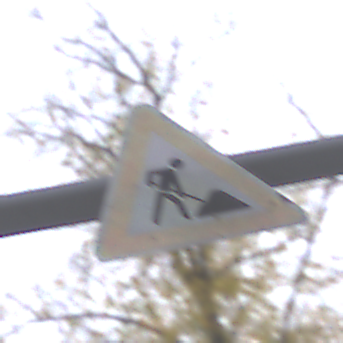
Verkehrszeichen: Arbeitsstelle
Umgebung: Outdoor, Nature
Tageszeit: Midday
Wetter: Overcast
Licht: Natural
Jahreszeit: Autumn
Kontrast: LowContrast